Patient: sex M, age 62
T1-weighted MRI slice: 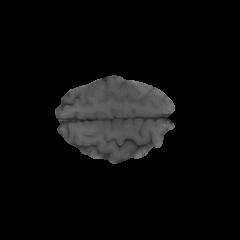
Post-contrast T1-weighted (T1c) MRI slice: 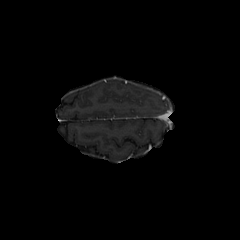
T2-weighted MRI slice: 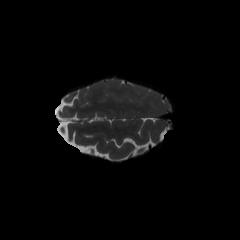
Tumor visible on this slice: no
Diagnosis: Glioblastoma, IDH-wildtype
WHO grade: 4